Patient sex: F
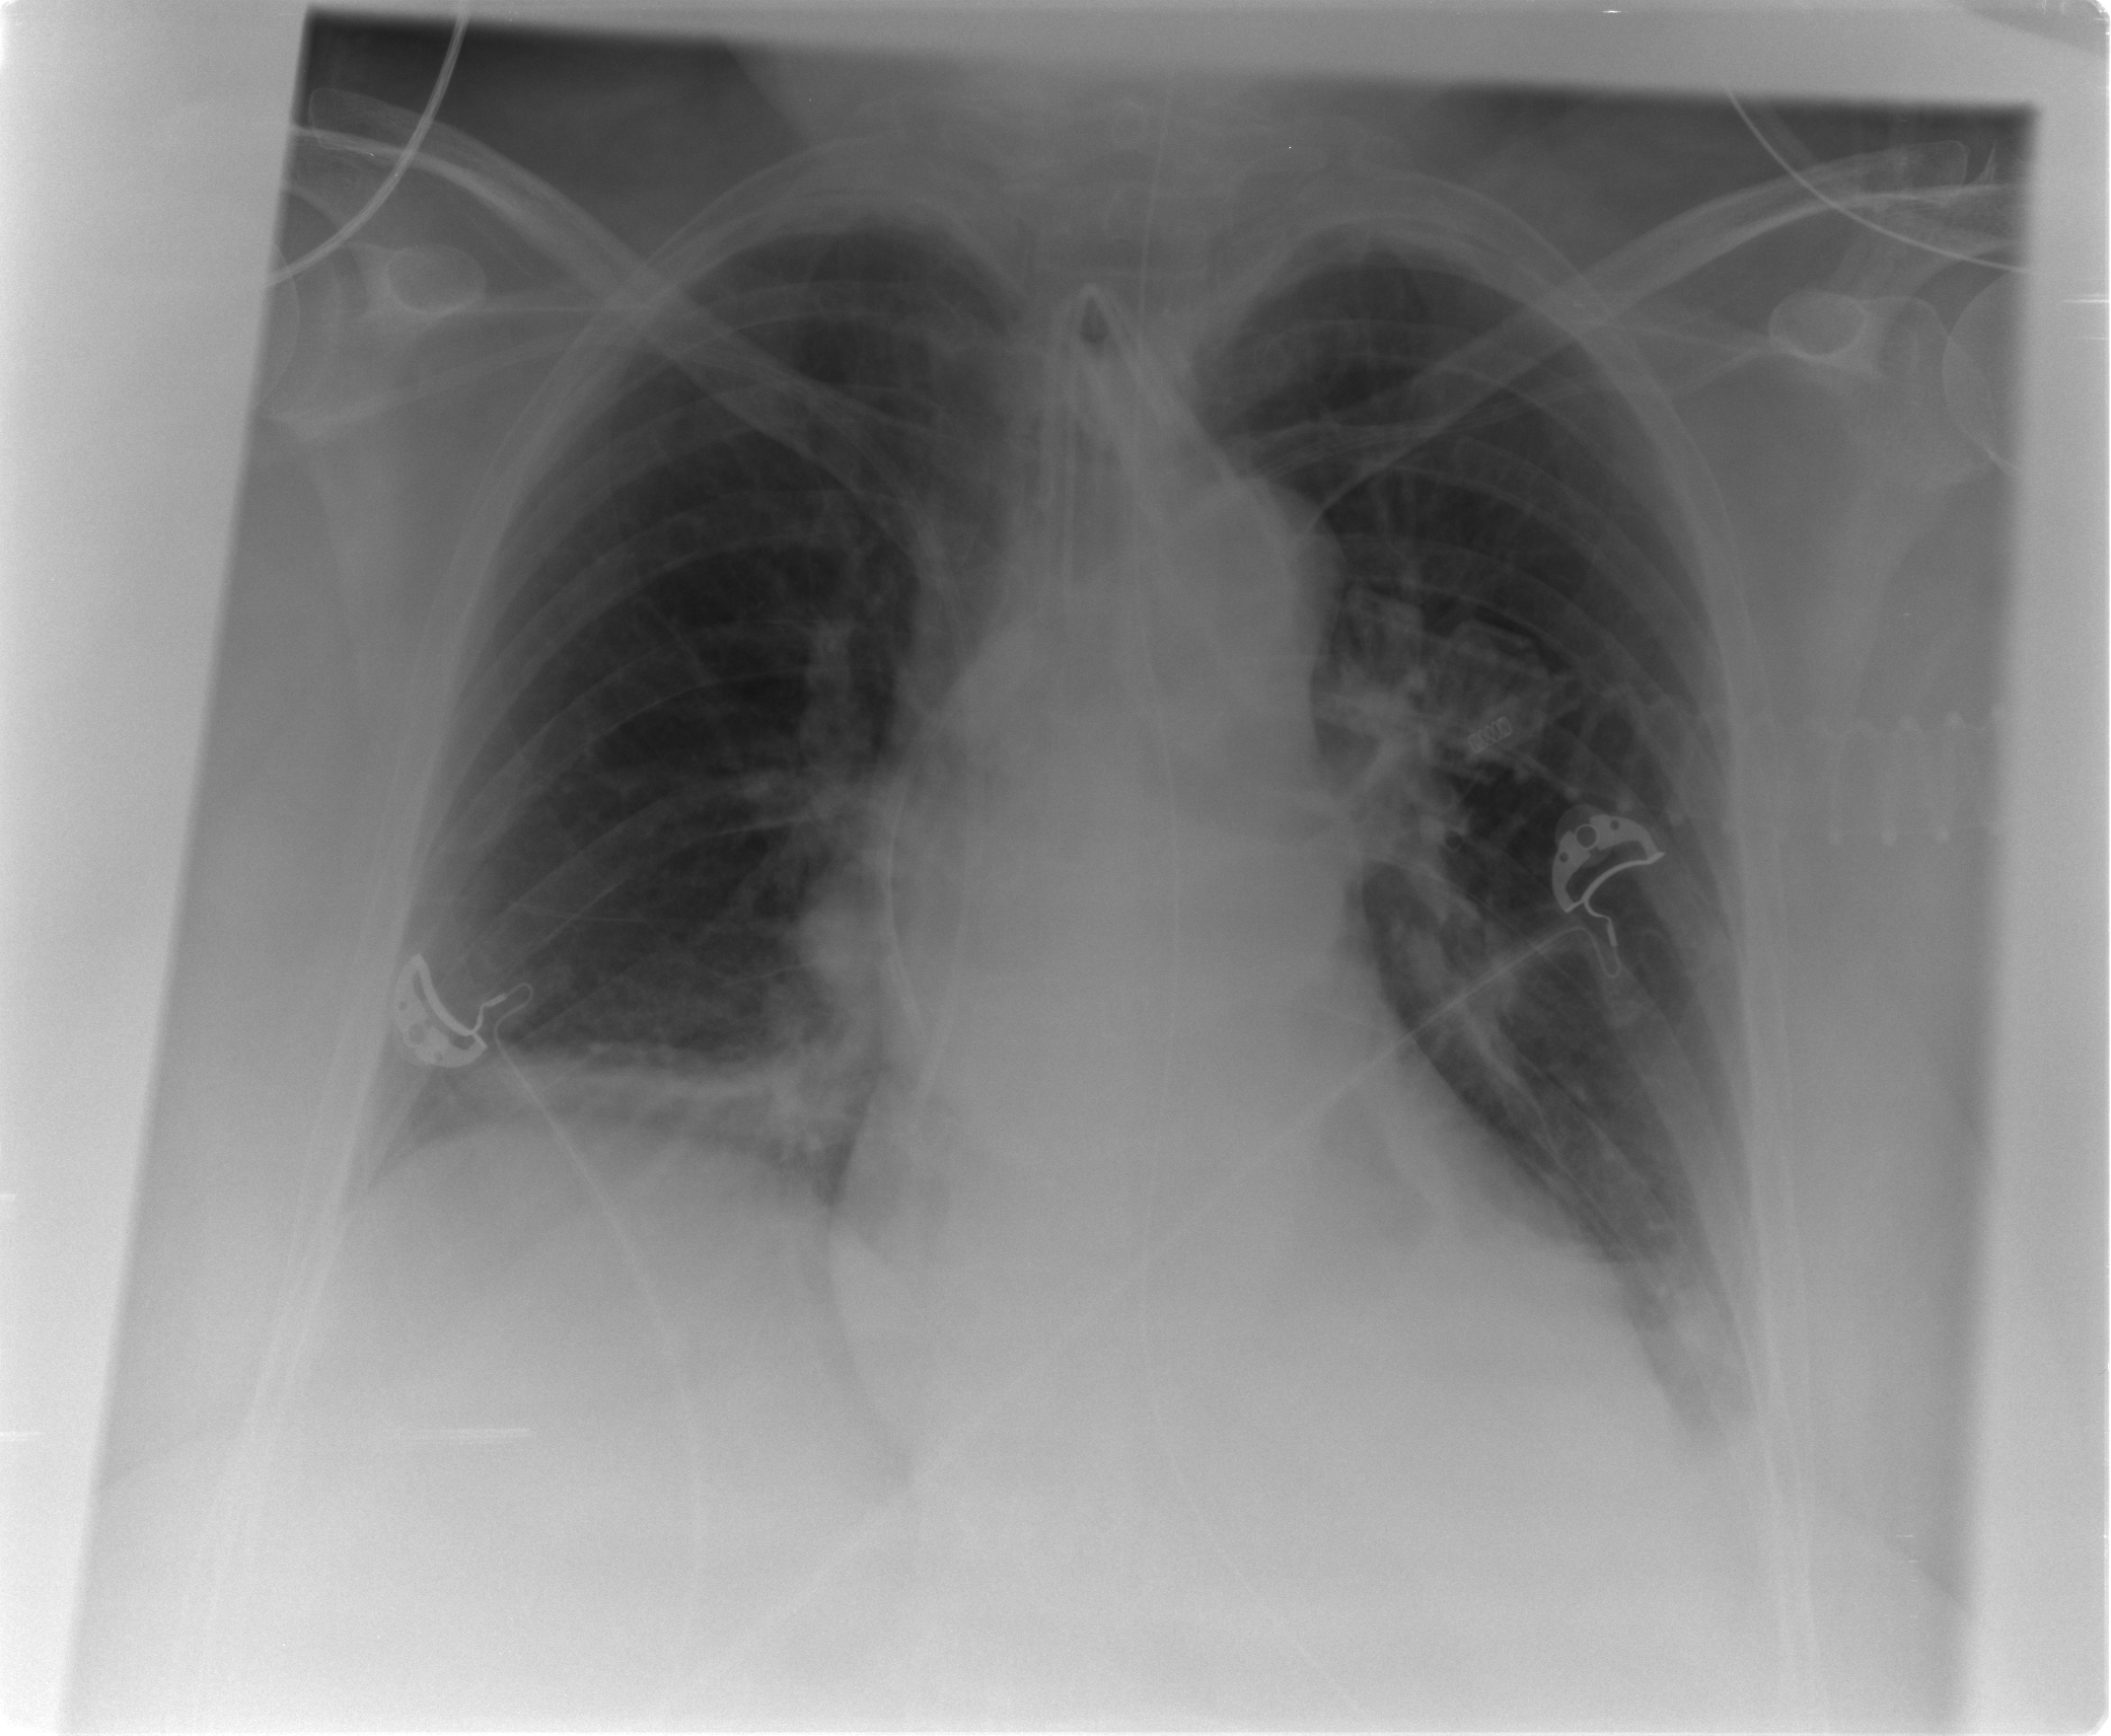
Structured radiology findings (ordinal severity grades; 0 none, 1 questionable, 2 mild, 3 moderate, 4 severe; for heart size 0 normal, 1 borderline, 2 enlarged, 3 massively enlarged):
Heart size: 2
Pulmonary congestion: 1
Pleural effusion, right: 0
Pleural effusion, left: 0
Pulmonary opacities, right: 0
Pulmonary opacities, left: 0
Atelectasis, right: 2
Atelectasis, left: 2